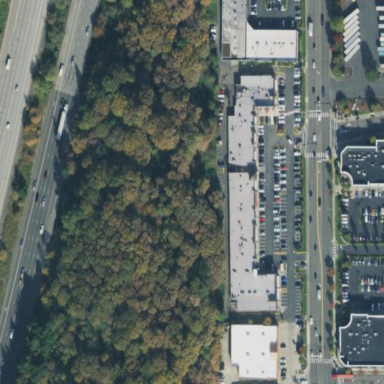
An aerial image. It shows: Retail area.